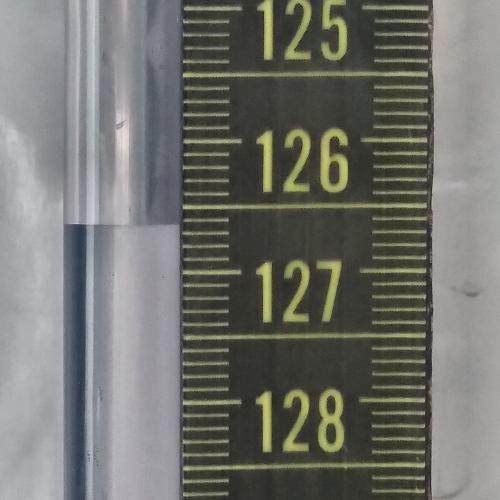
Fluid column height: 126.6 cm